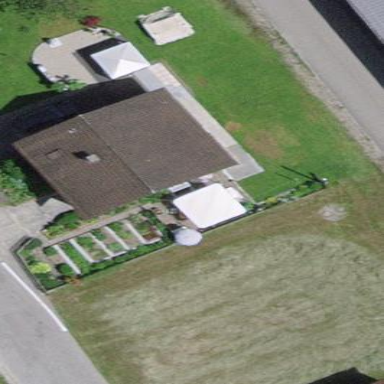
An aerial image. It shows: Gabled roof house.